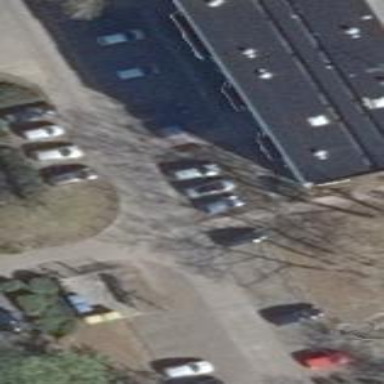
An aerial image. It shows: Parking available on the street side.